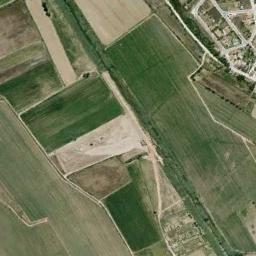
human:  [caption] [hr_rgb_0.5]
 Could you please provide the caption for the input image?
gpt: There are many rectangular farmlands of different sizes and shades .

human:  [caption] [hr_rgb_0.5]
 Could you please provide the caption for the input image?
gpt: Some rectangular farmlands of different colors and sizes are on the ground and a residential area is next to the farmlands .

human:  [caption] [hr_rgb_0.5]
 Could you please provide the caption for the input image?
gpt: Rectangle farmlands of varying sizes mixed with dark green, light green, Khaki and brown .

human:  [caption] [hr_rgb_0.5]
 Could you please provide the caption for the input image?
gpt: There are some green and bare rectangular farmland .

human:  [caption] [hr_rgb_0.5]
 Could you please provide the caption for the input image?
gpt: There are some green rectangular farmlands and yellow ones .